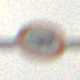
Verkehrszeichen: VerbotViehtrieb
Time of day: MorningAfternoon
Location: Outdoor (Nature)
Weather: Overcast
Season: Winter
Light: Natural